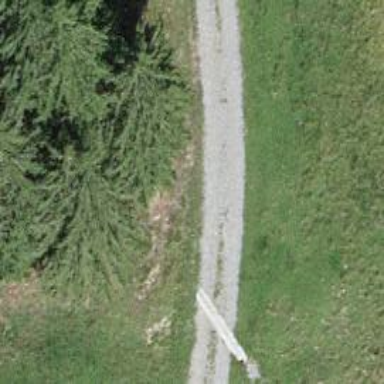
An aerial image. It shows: Gravel track with grade 3 tracktype.